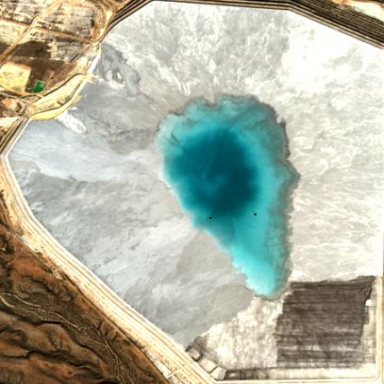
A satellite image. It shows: Tailings pond that is man-made.